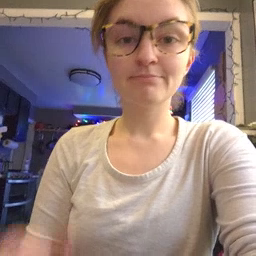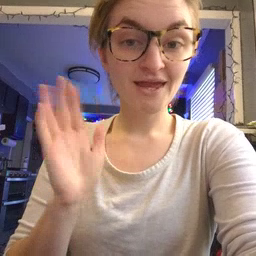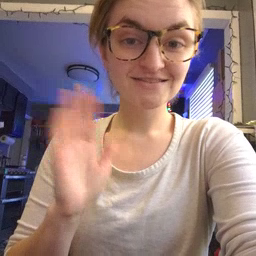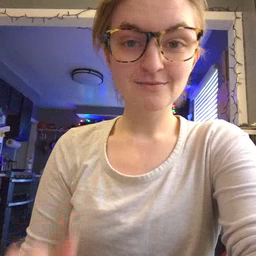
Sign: bye